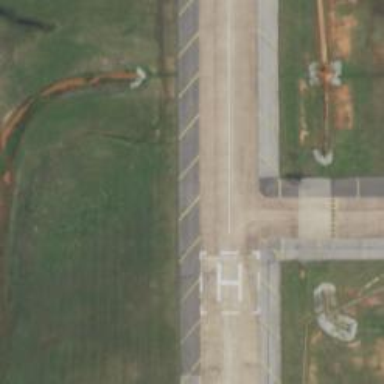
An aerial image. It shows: Runway surface made of asphalt at airport.